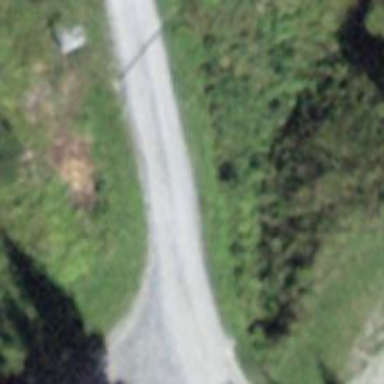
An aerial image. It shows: Unpaved track with grade2 tracktype.